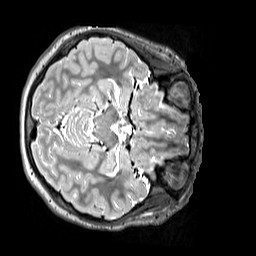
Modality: T2w
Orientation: axial
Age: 13
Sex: female
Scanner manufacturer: siemens
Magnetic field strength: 3 T
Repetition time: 3.2 s
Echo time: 0.408 s